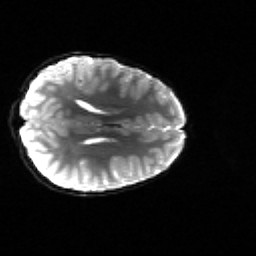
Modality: sbref
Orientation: axial
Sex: female
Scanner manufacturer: siemens
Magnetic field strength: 3 T
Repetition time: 5 s
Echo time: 0.071 s